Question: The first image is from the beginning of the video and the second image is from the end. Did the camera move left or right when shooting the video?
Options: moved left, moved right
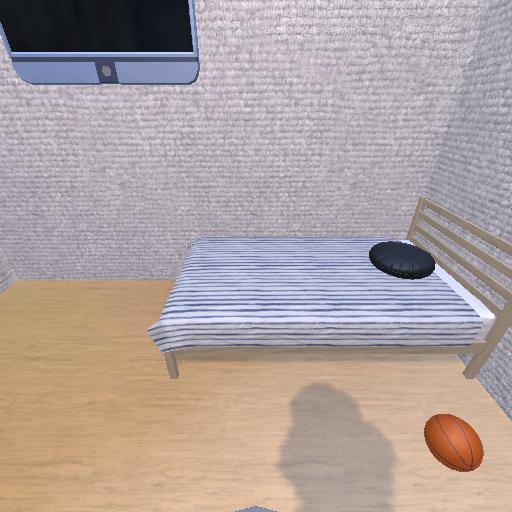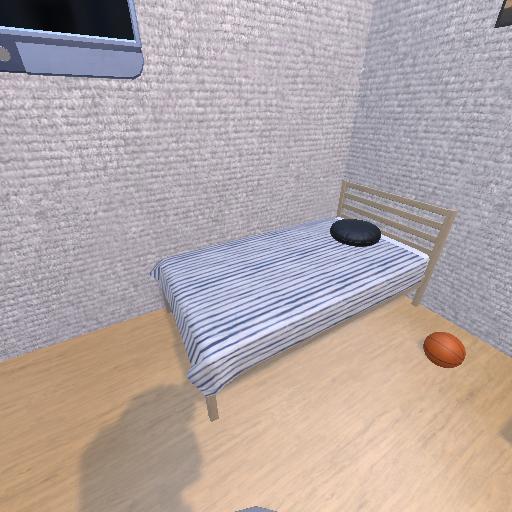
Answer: moved left